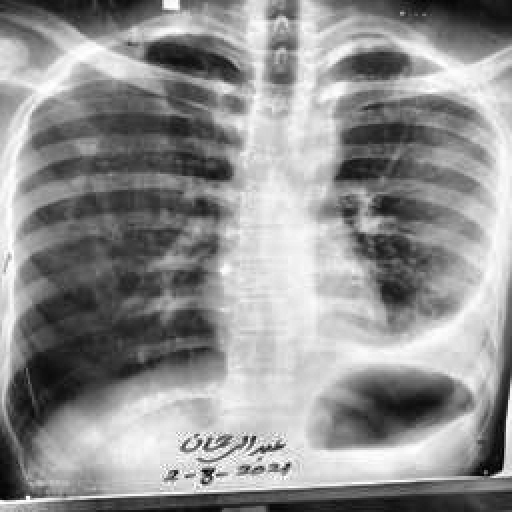
Finding: TUBERCULOSIS